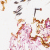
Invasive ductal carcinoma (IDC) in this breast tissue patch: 0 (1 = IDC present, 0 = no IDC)